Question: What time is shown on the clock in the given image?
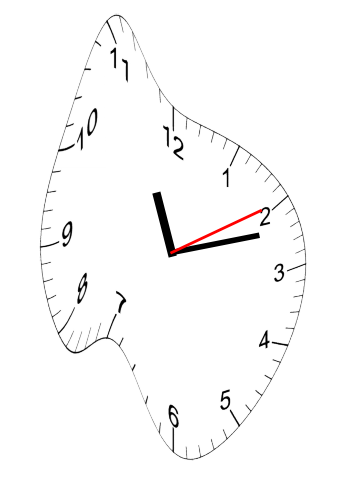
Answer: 11:12:10